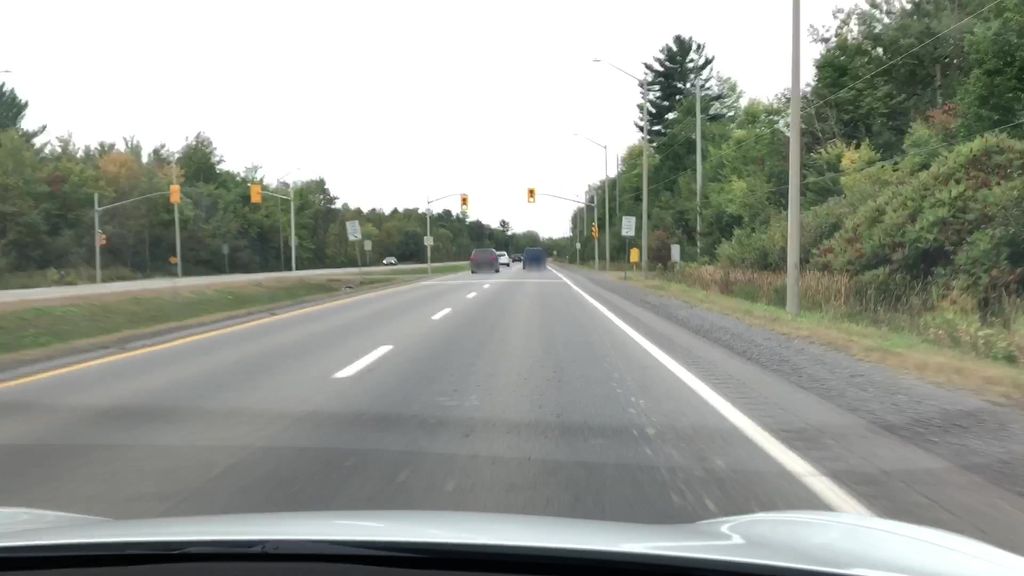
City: ottawa-gatineau